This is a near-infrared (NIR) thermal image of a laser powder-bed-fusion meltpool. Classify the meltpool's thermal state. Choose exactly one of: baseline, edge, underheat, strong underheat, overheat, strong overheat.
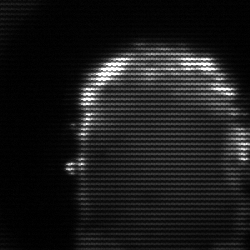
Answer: baseline